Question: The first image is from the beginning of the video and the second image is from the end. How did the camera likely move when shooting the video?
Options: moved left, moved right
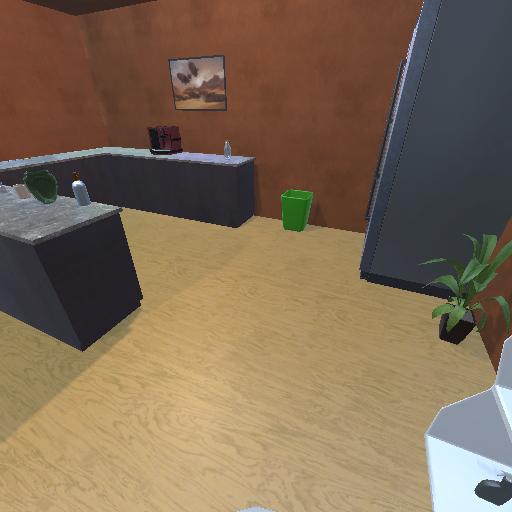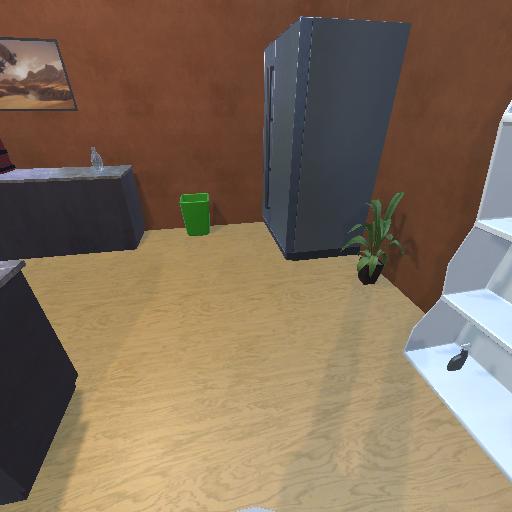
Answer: moved left